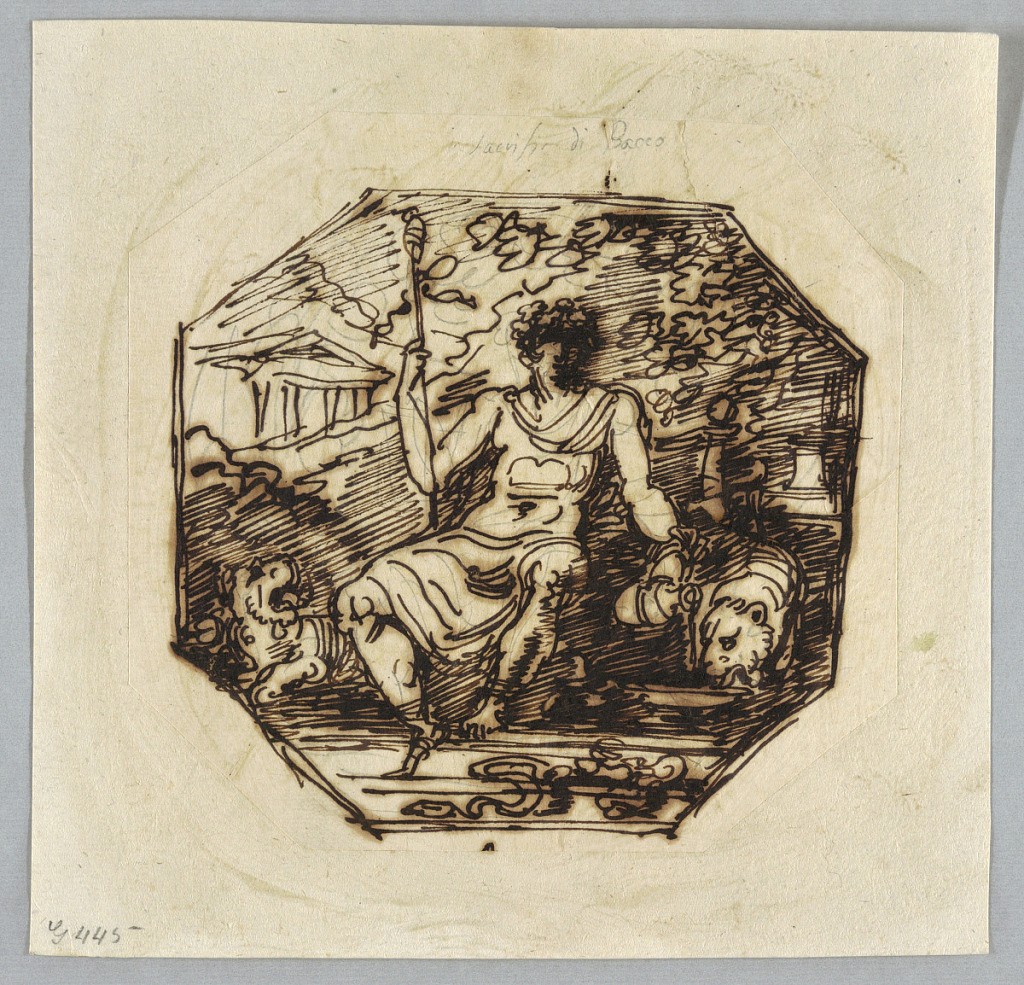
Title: Bacchus
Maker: Felice Giani, Italian, 1758–1823
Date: ca. 1810
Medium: Pen and brown ink, brush and brown wash over traces of graphite on cream laid paper
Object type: Drawing
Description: Bacchus shown in mountainous country holding thyrsus in his right hand and with left hand, pouring wine into bowl for panthers.